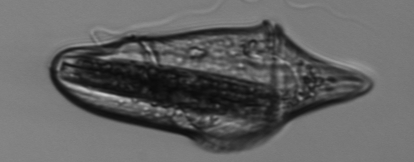
Label: Gyrodinium